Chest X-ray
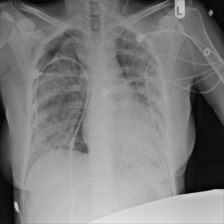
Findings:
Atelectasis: negative
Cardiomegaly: negative
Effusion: negative
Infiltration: positive
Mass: negative
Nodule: negative
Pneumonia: negative
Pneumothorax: positive
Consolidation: negative
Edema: negative
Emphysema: positive
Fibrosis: negative
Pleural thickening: negative
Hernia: negative